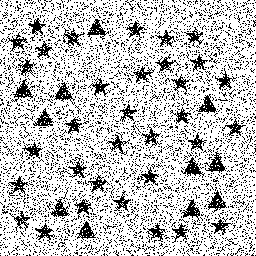
Squares: 0
Triangles: 11
Stars: 33
Total shapes: 44